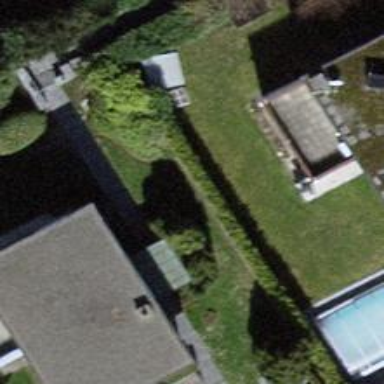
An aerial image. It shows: House with flat roof.